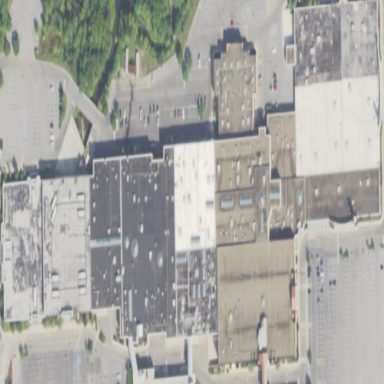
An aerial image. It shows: Retail building that serves as mall.